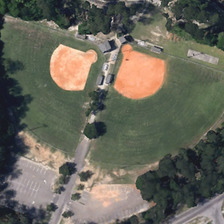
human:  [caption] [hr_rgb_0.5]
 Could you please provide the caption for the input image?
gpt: two baseball fields are surrounded by many green trees .

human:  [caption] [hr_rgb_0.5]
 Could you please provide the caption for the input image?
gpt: two baseball fields are surrounded by many green trees .

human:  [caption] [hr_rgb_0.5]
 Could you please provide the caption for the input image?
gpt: two baseball fields are surrounded by many green trees .

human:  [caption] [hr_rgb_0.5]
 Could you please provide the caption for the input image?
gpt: two baseball fields are surrounded by many green trees .

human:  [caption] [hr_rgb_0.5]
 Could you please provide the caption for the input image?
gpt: two baseball fields are surrounded by many green trees .